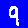
Digit: 9